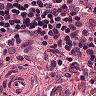
Metastatic tissue present: no